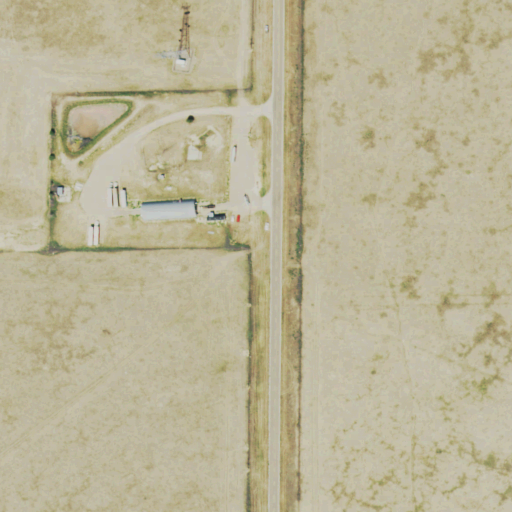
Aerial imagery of mountain in Colorado named Getchel Hill containing grassland, open development, shrub, and low intensity development